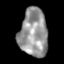
Tissue: skin
Cell type: Epithelial cells
Senescence score: 0.71
Nuclear area (px): 1320
Mean DAPI intensity: 150.782